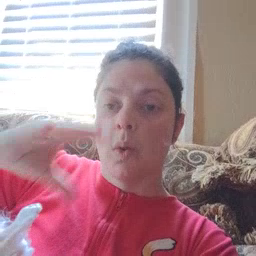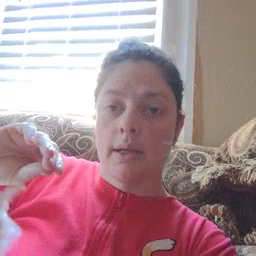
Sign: story